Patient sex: M
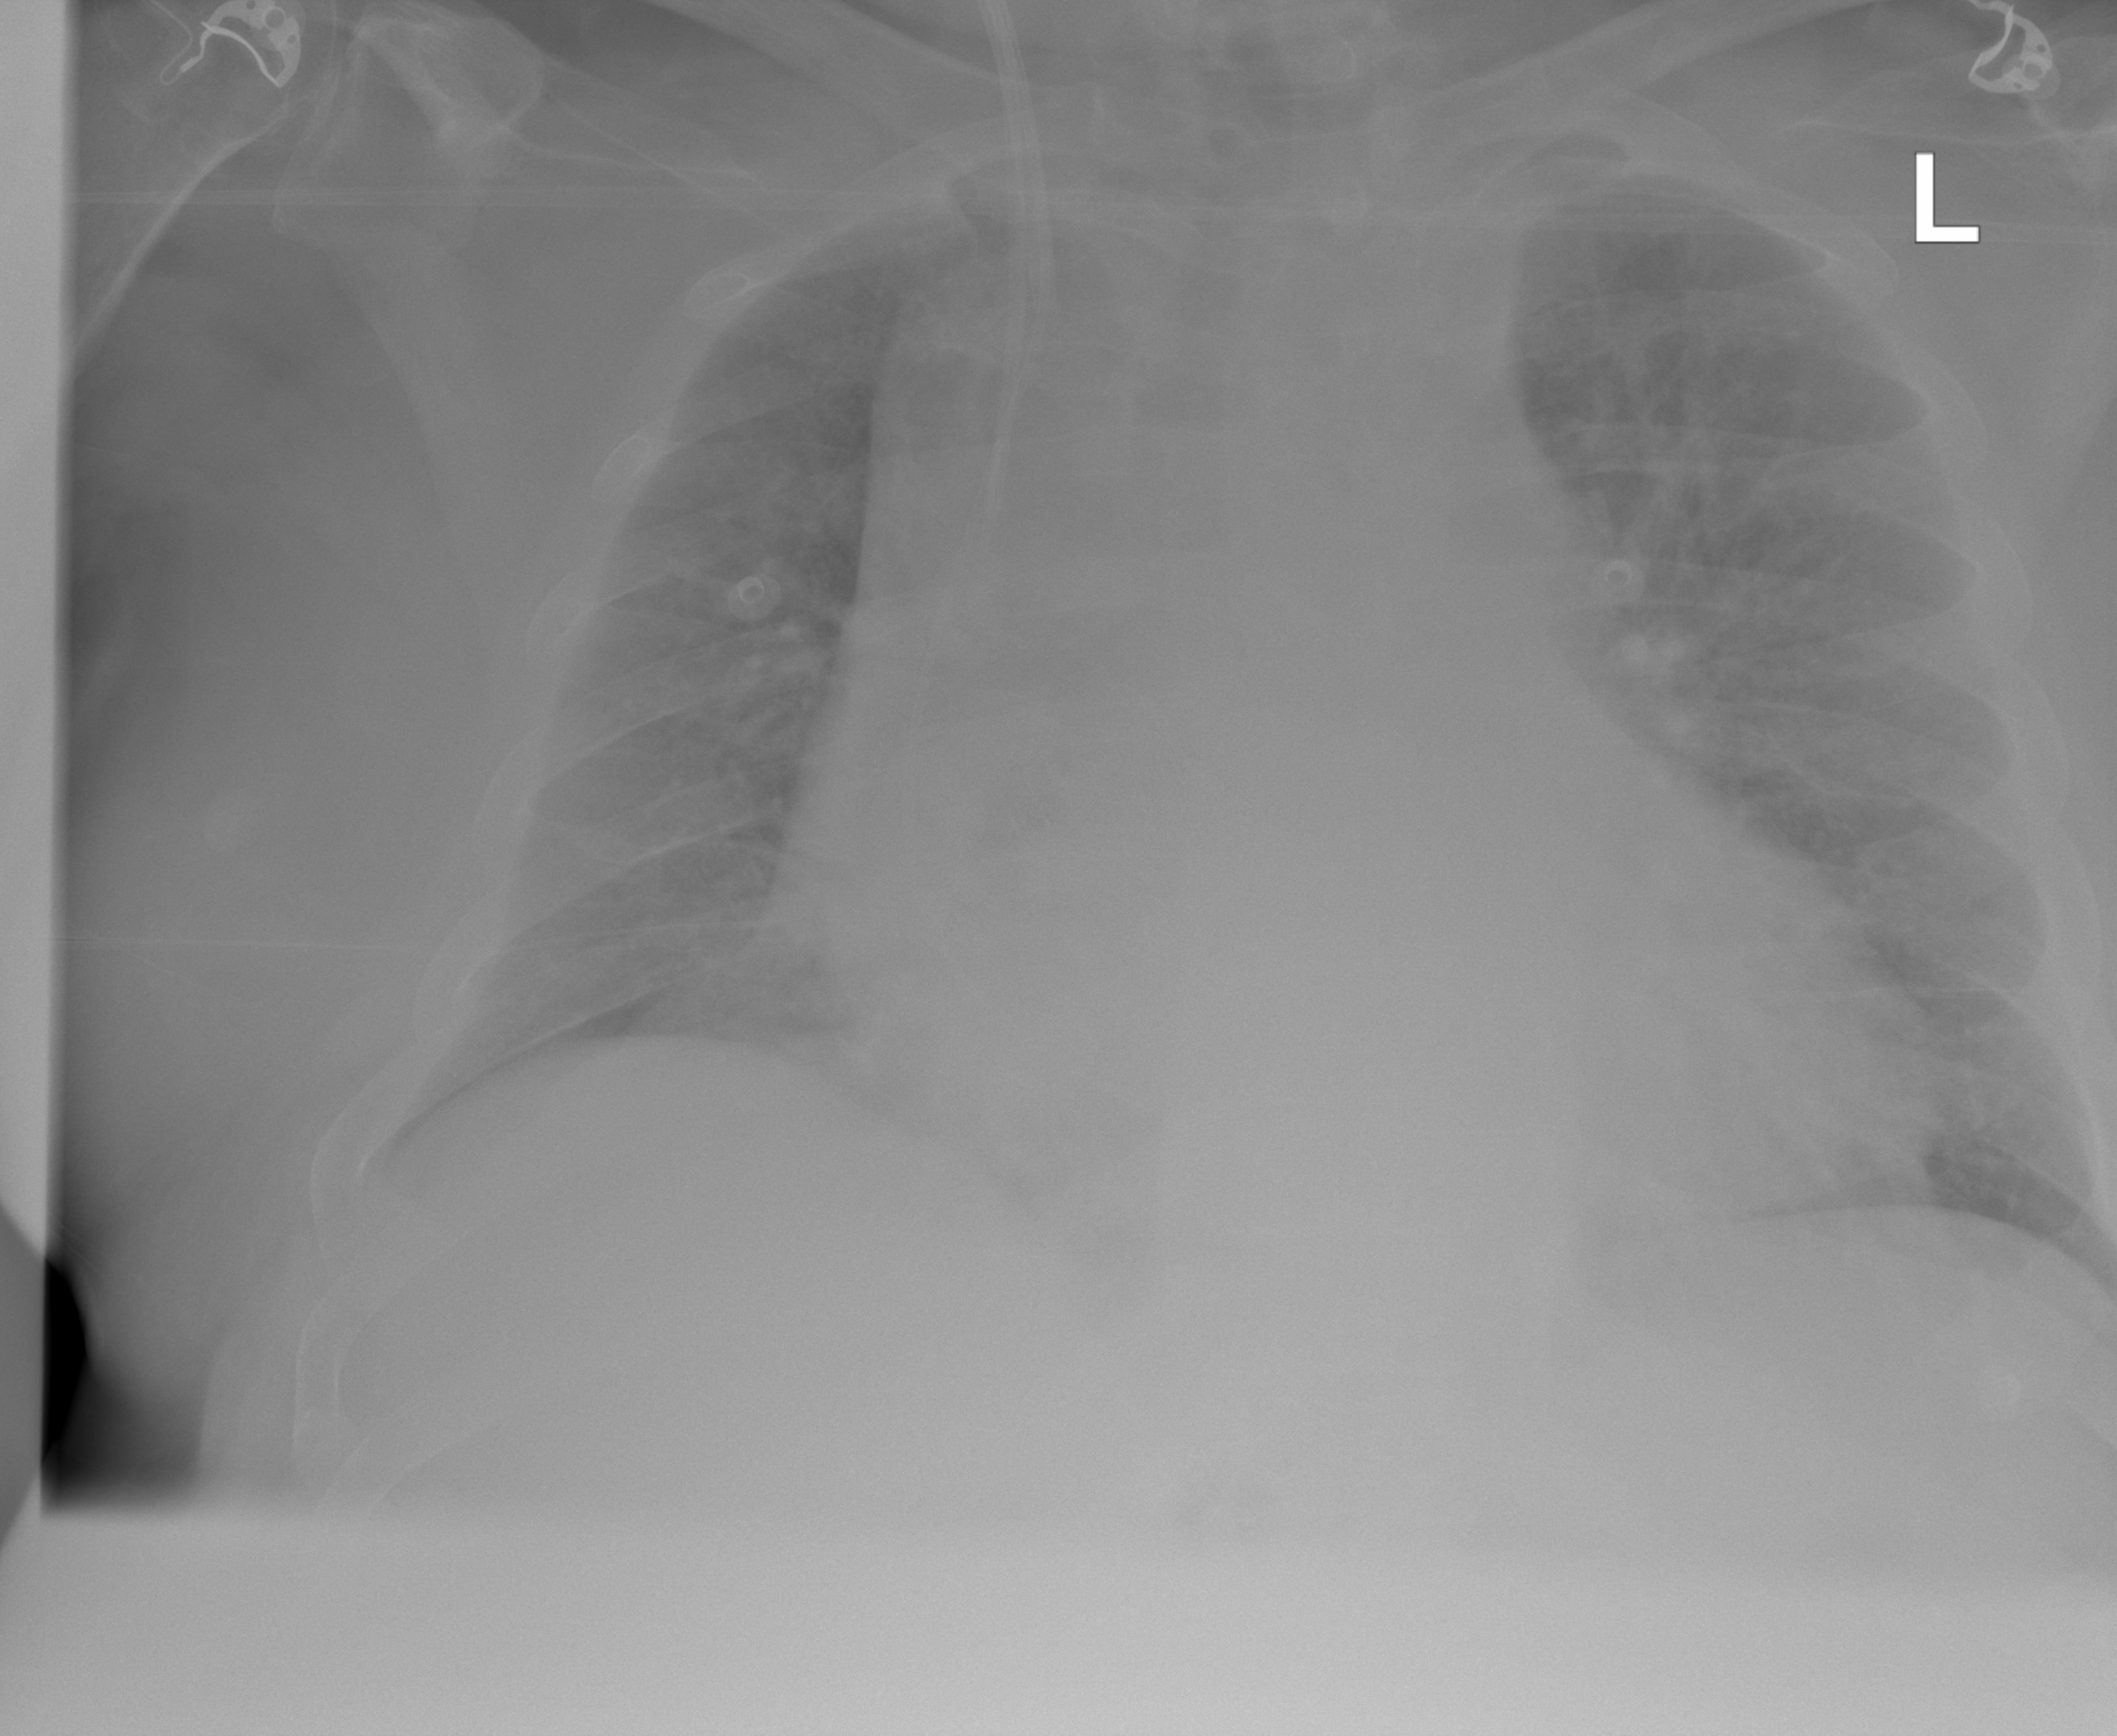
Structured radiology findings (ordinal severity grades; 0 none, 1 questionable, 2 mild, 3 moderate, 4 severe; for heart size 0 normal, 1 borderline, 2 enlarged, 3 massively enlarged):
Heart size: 2
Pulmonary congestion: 2
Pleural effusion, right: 0
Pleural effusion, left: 0
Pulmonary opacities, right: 0
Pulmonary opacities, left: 0
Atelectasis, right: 0
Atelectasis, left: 0